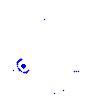
Particle: electron